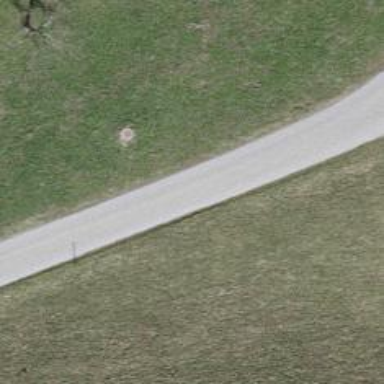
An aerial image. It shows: Residential road with gravel surface graded as grade2.